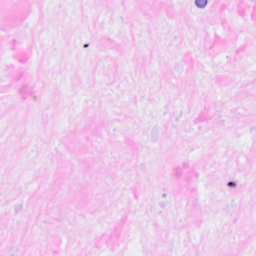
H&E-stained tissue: Breast